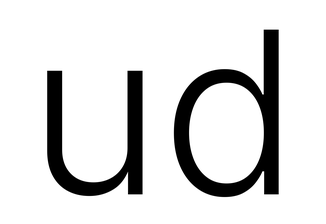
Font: Inter_Light